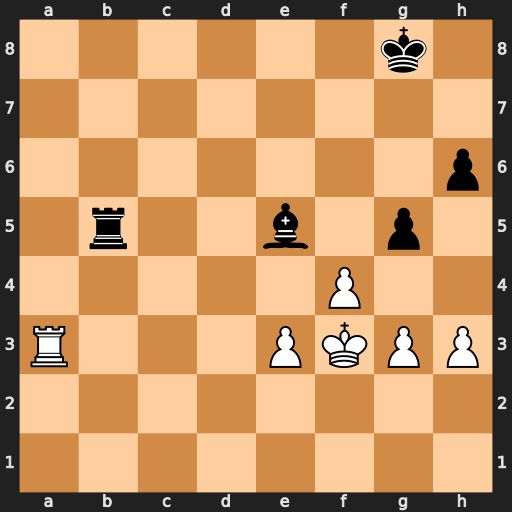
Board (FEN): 6k1/8/7p/1r2b1p1/5P2/R3PKPP/8/8
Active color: w
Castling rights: -
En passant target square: -
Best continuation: fxe5 Rxe5 Kg4 Kh7 Kh5